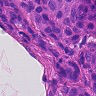
Metastatic tissue present: yes